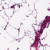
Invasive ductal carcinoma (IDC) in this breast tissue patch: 0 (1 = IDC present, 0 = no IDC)